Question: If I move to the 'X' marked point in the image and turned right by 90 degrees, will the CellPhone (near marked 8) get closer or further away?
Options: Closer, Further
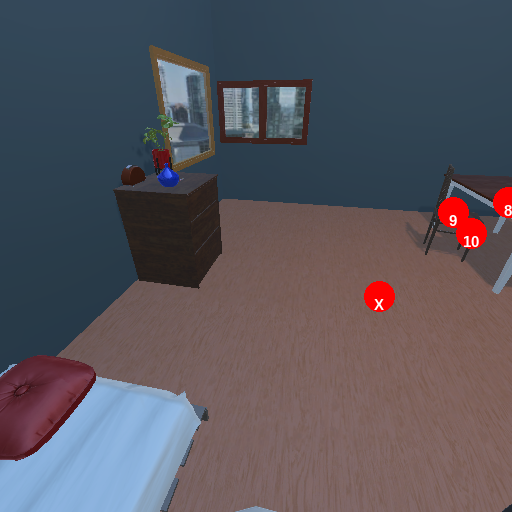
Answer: Closer